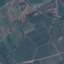
Land use / land cover: PermanentCrop